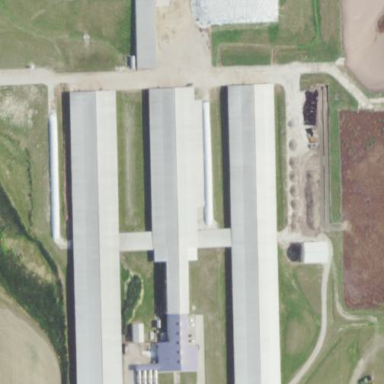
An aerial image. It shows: Dairy farmyard.